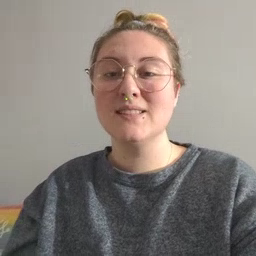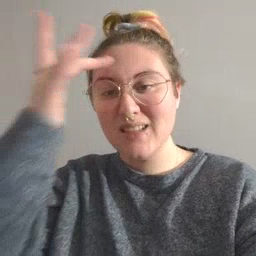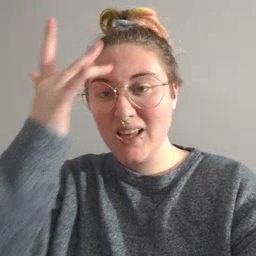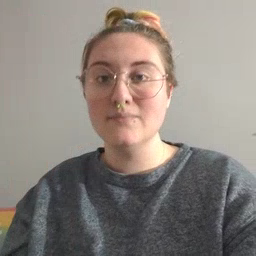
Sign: sick